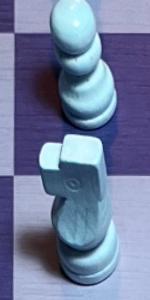
Label: Knight_White